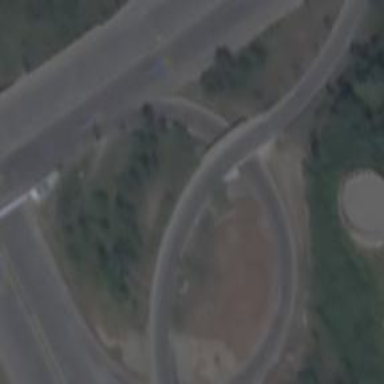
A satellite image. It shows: Trunk_link highway on bridge.